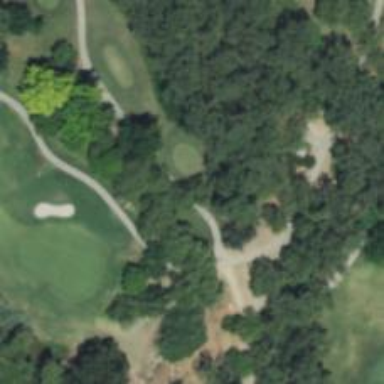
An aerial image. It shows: Pathway for golfing.